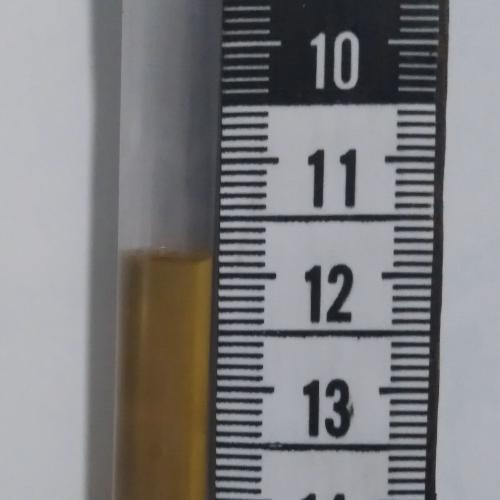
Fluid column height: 11.8 cm